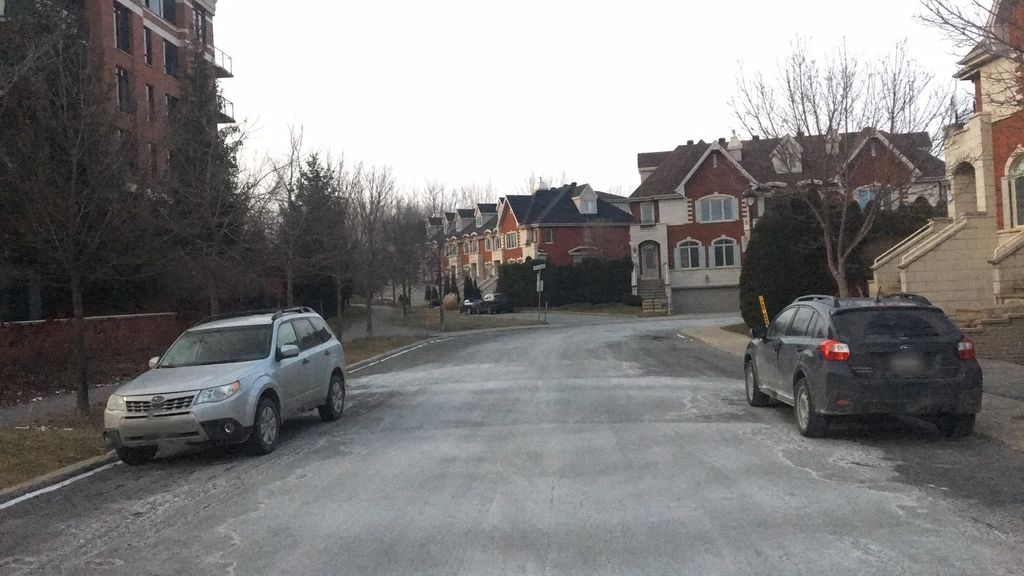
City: montreal